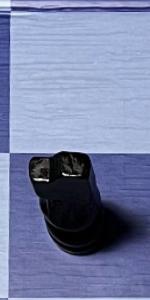
Label: Knight_Black